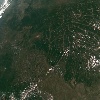
Label: land